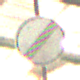
Verkehrszeichen: EndeSaemtlicherBegrenzungen
Umgebung: Roofed, Special
Tageszeit: MorningAfternoon
Wetter: NotSpecified
Licht: Artificial
Jahreszeit: NotSpecified
Kontrast: MediumContrast